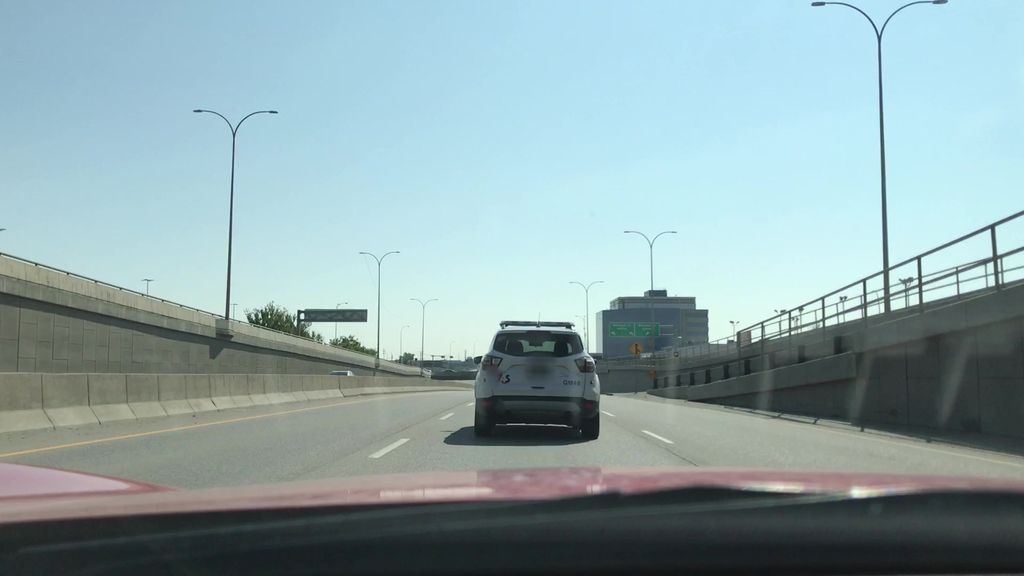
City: calgary